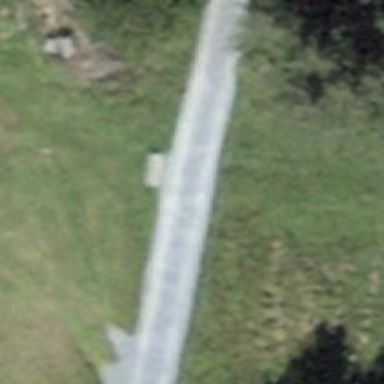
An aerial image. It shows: Bench for seating.